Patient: sex F, age 67
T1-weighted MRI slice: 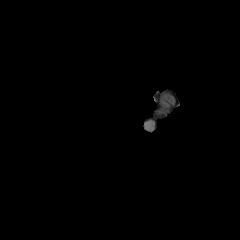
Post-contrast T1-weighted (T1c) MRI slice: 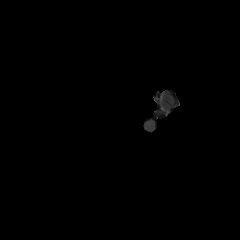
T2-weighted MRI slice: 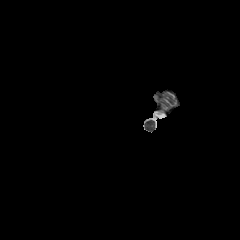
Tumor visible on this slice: no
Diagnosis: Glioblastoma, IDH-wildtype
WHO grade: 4